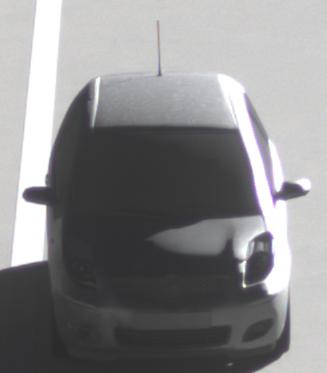
Make: Toyota
Model: Yaris 1.0
Detailed model: Yaris (XP13)
Model produced from: 2011/10
Model produced until: 2014/08
Doors: 3
Color: white
Road condition: dry road
Daytime: morning or afternoon
Contrast: high contrast